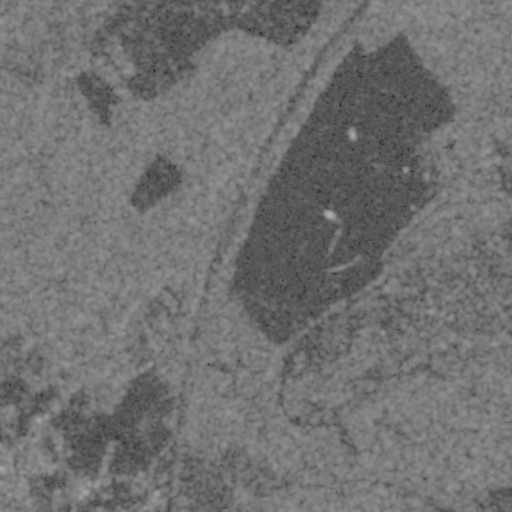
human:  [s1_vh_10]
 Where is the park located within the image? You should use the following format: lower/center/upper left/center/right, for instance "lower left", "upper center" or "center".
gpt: The park is located in the lower left of the image.
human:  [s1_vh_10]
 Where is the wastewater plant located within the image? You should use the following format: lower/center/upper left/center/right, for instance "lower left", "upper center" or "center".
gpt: The wastewater plant is located in the lower left of the image.
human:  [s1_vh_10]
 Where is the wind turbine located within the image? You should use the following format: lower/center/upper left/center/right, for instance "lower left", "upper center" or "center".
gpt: The wind turbine is located in the lower center of the image.
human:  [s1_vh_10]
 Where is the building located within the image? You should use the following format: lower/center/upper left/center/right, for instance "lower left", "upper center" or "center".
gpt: There is no building in the image.

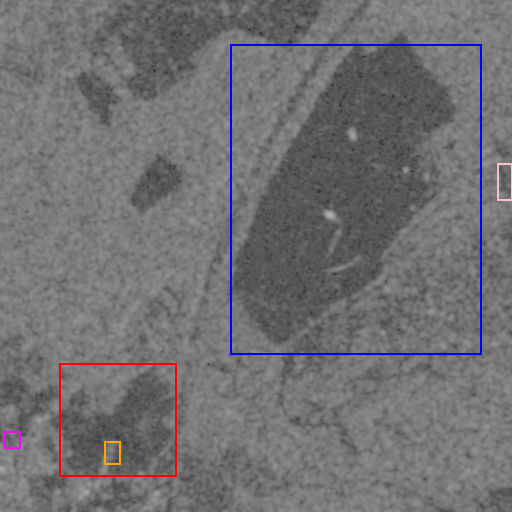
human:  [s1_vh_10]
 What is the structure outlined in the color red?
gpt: The structure outlined in red is a crop field.
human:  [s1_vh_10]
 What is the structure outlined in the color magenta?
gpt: The structure outlined in magenta is a park.
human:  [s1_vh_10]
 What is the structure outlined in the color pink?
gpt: The structure outlined in pink is a parking lot.
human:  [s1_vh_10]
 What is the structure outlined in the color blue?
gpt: The structure outlined in blue is a quarry.
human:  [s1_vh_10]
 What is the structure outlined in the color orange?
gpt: The structure outlined in orange is a wastewater plant.
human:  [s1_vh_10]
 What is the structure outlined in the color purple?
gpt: There is no purple outline.